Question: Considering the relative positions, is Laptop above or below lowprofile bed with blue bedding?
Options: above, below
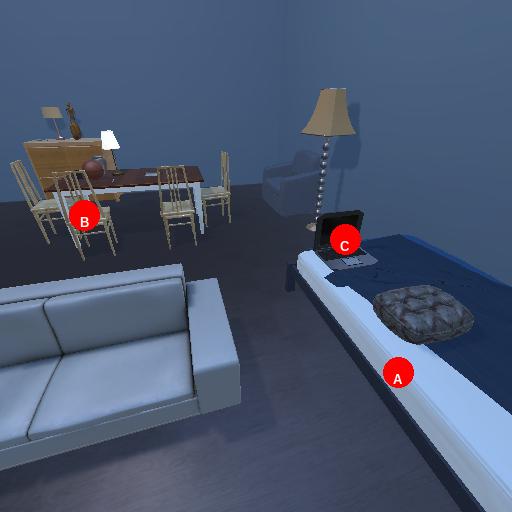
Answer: above